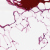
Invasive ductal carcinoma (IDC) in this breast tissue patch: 0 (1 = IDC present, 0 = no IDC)